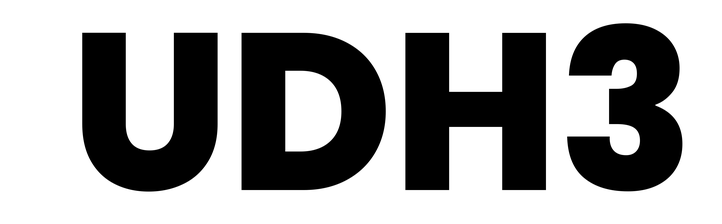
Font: Poppins-ExtraBold